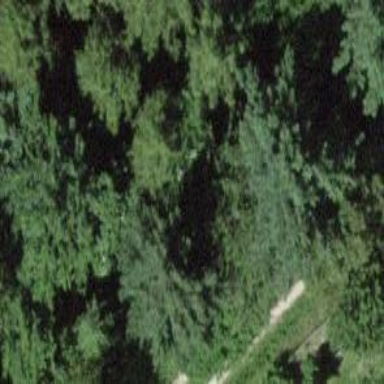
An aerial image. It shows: Brown bench.